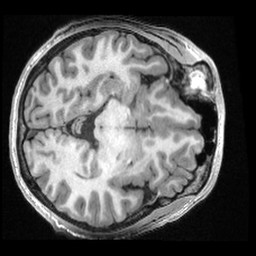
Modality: T1w
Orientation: axial
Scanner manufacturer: ge
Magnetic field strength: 3 T
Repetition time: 0.007664 s
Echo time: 0.002936 s